Brain MRI, t2w sequence, axial 2D slice.
Patient: age 45, sex F, weight 75 kg, height 1.65 m
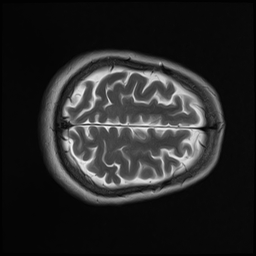